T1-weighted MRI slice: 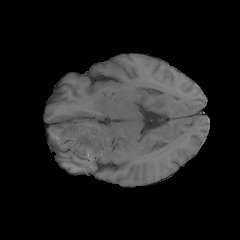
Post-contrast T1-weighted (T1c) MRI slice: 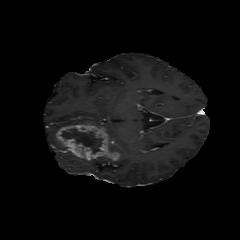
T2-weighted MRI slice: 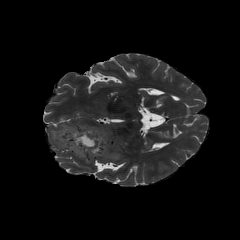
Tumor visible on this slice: yes